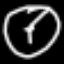
Label: clock